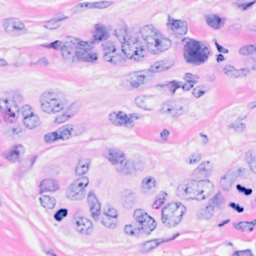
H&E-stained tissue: Breast